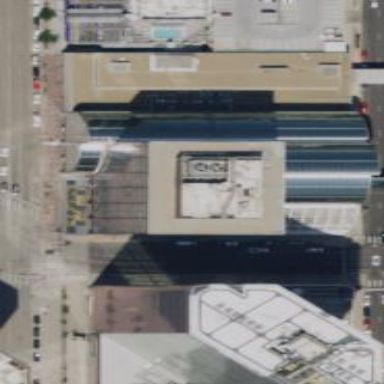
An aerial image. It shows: Commercial building with glass roof.